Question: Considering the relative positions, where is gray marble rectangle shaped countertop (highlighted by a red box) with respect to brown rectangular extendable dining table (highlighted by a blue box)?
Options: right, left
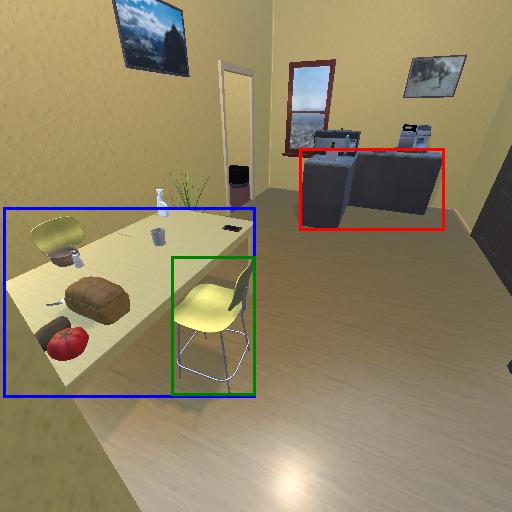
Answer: right